Interaction volume radius: 5 \u00c5
Interaction volume height: 10 \u00c5
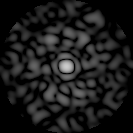
Disorder parameter: 0.847